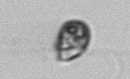
Label: flagellate_morphotype1